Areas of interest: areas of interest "Shanghai Children's Museum"
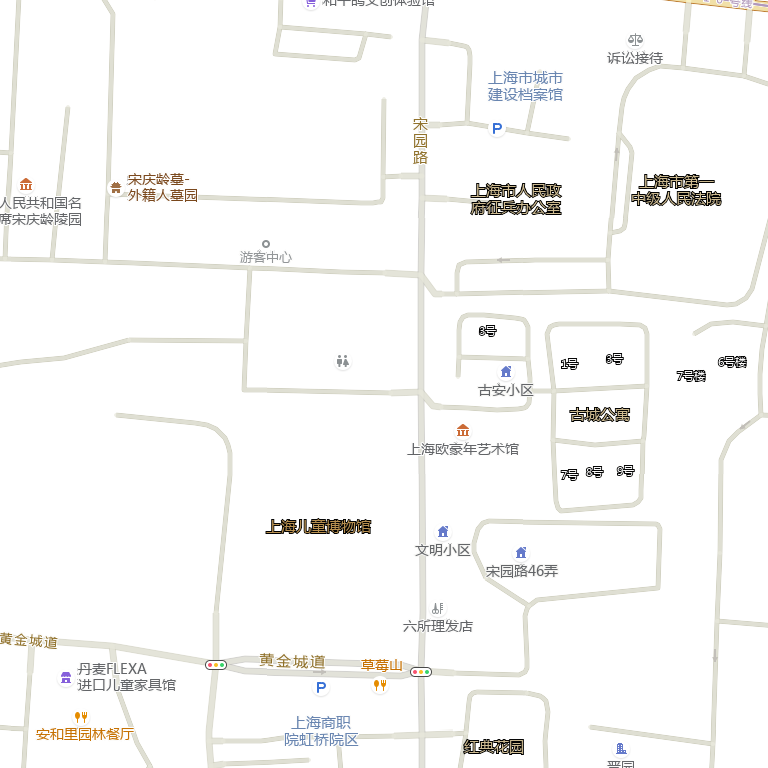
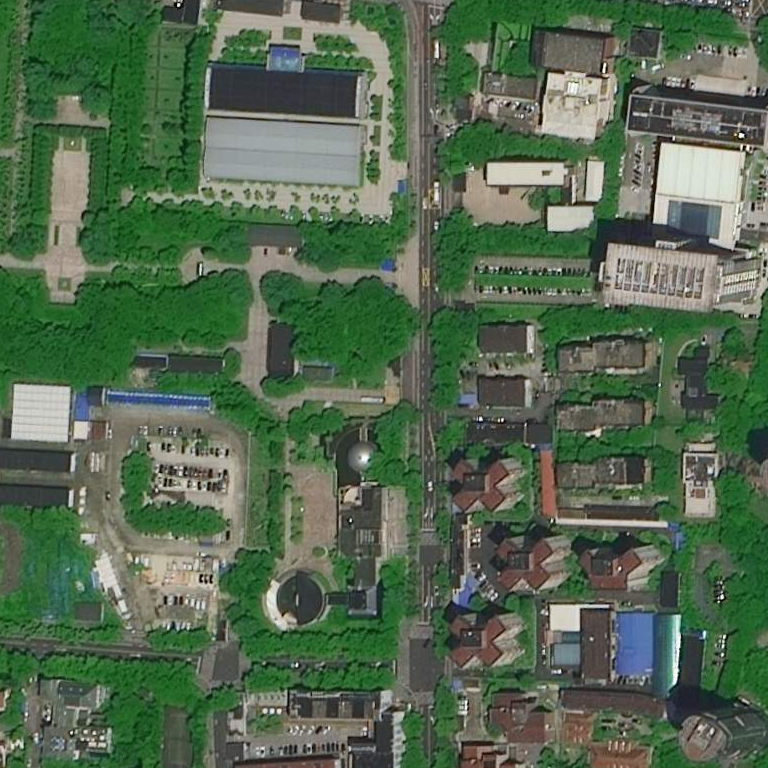